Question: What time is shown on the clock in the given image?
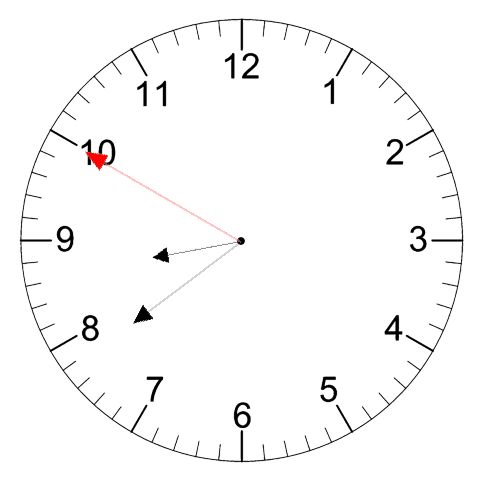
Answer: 08:38:50